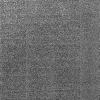
Atmospheric dust classification: dusty